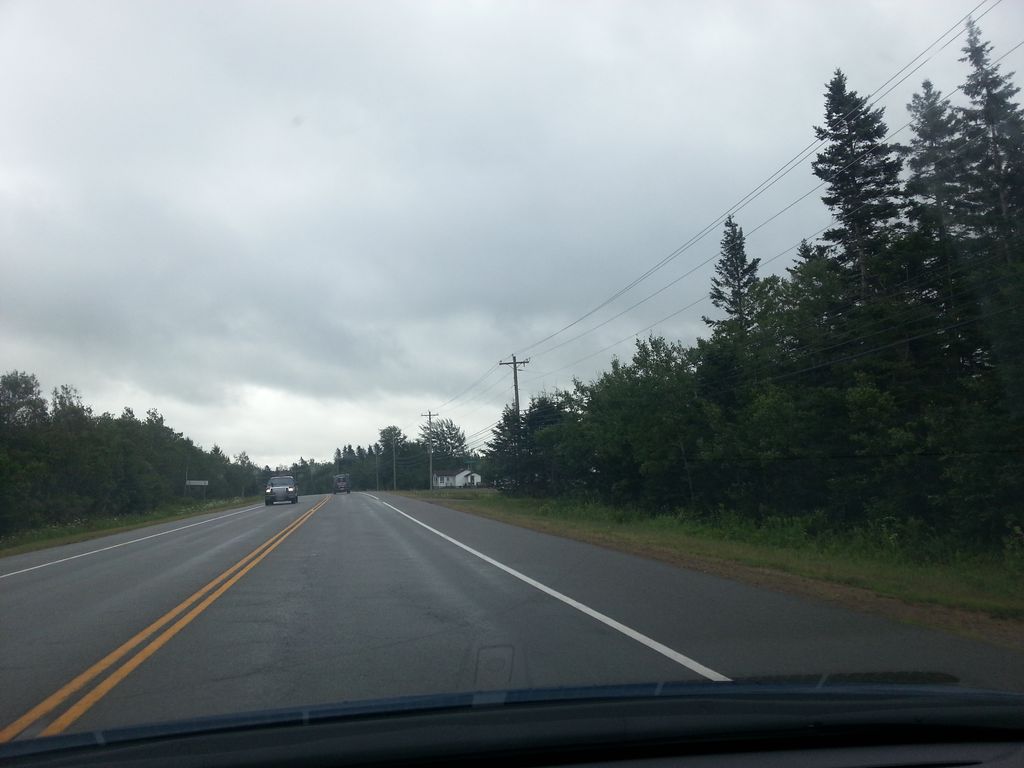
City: charlottetown